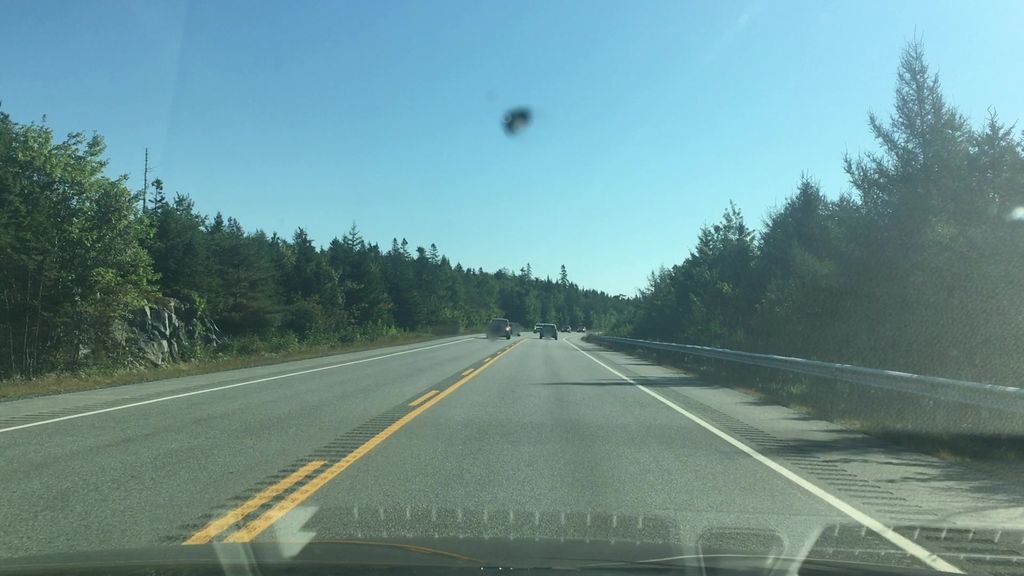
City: halifax